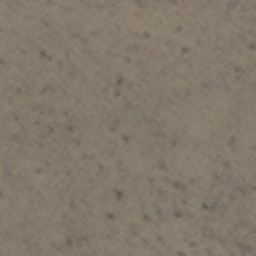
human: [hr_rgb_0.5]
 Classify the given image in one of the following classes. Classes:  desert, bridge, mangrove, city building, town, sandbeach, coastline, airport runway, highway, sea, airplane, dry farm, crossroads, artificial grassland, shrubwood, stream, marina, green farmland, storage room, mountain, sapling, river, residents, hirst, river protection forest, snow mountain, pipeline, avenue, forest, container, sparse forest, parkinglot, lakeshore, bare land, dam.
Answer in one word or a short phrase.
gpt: bare land